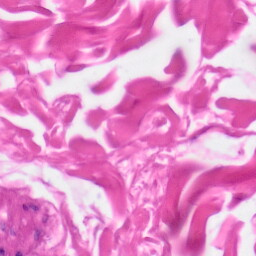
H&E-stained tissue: Skin